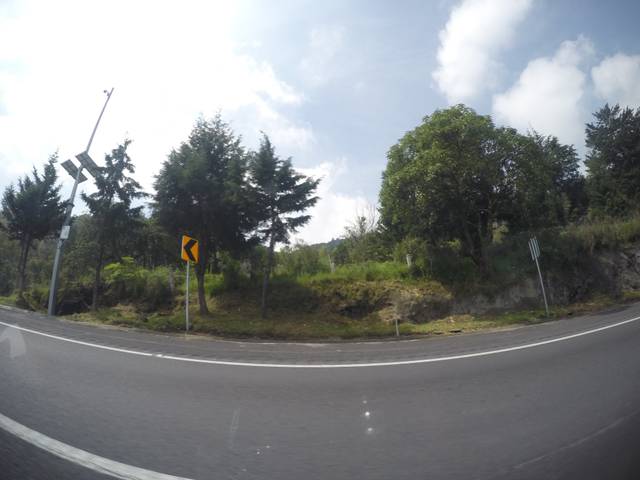
Region: Mexico
Coordinates: 19.223, -99.142